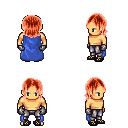
a pixel art fantasy rpg character, male body template, human, tanned skin, blue cape, metal pants, red long bangs hairstyle, metal gloves, ghillies, four views (front, back, left, right), 2x2 character sprite sheet, small pixel art, hard edges, no anti-aliasing